Aerial crown-view tile of a tropical tree (Barro Colorado Island, Panama), acquired 20250915:
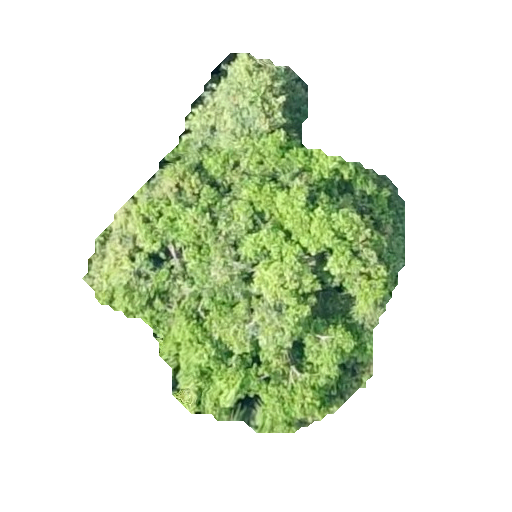
Species: Prioria copaifera
GBIF accepted scientific name: Prioria copaifera
Crown area: 108.546 m²